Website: crate-barrel
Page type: billing-address
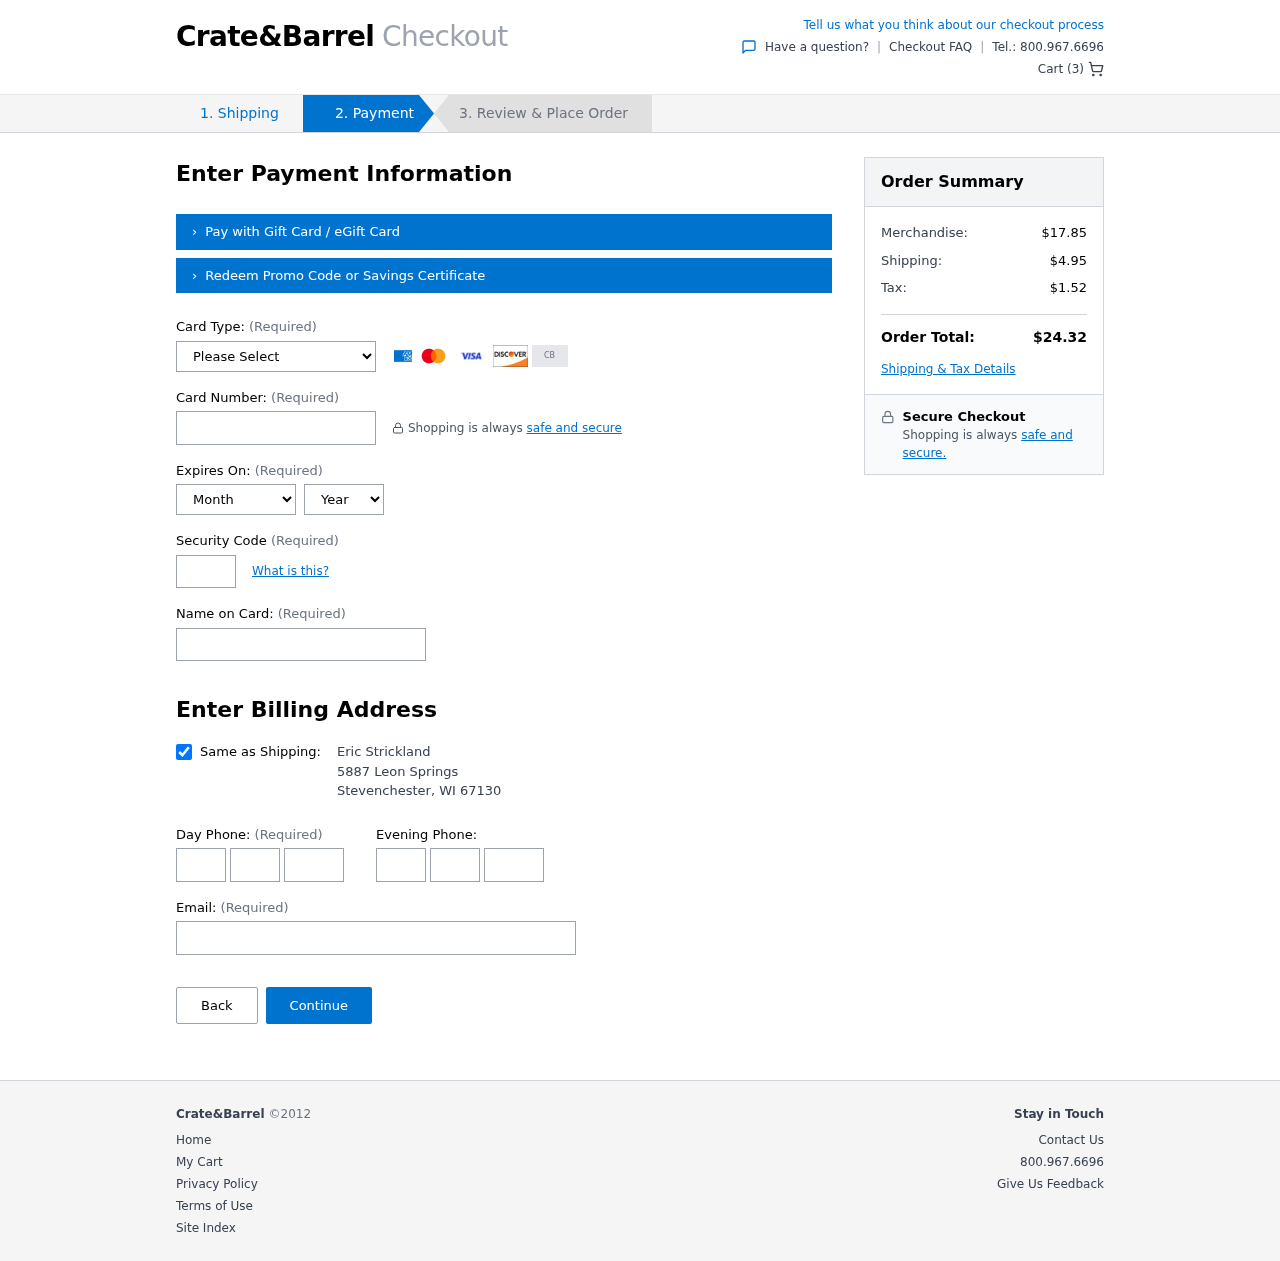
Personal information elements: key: PII_CARD_CVV
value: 442
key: PII_CARD_EXPIRY_MONTH
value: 07
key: PII_CARD_EXPIRY_YEAR
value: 27
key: PII_CARD_NUMBER
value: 4691 6646 1507 5990
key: PII_CARD_TYPE
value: Visa
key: PII_CITY
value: Stevenchester
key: PII_EMAIL
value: estrickland@yahoo.com
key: PII_FULLNAME
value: Eric Strickland
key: PII_PHONE_AREA
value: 593
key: PII_PHONE_PREFIX
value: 917
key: PII_PHONE_SUFFIX
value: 9608
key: PII_POSTCODE
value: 67130
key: PII_STATE_ABBR
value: WI
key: PII_STREET
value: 5887 Leon Springs
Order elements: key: ORDER_NUM_ITEMS
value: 3
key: ORDER_SUBTOTAL
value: $17.85
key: ORDER_SHIPPING_COST
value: $4.95
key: ORDER_TAX
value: $1.52
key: ORDER_TOTAL
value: $24.32